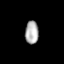
Tissue: prostate
Cell type: NK cells
Senescence score: 0.7389
Nuclear area (px): 301
Mean DAPI intensity: 175.492